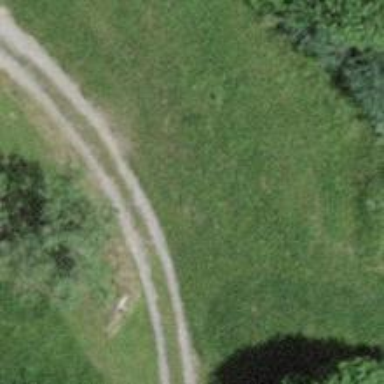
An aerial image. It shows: Track road.